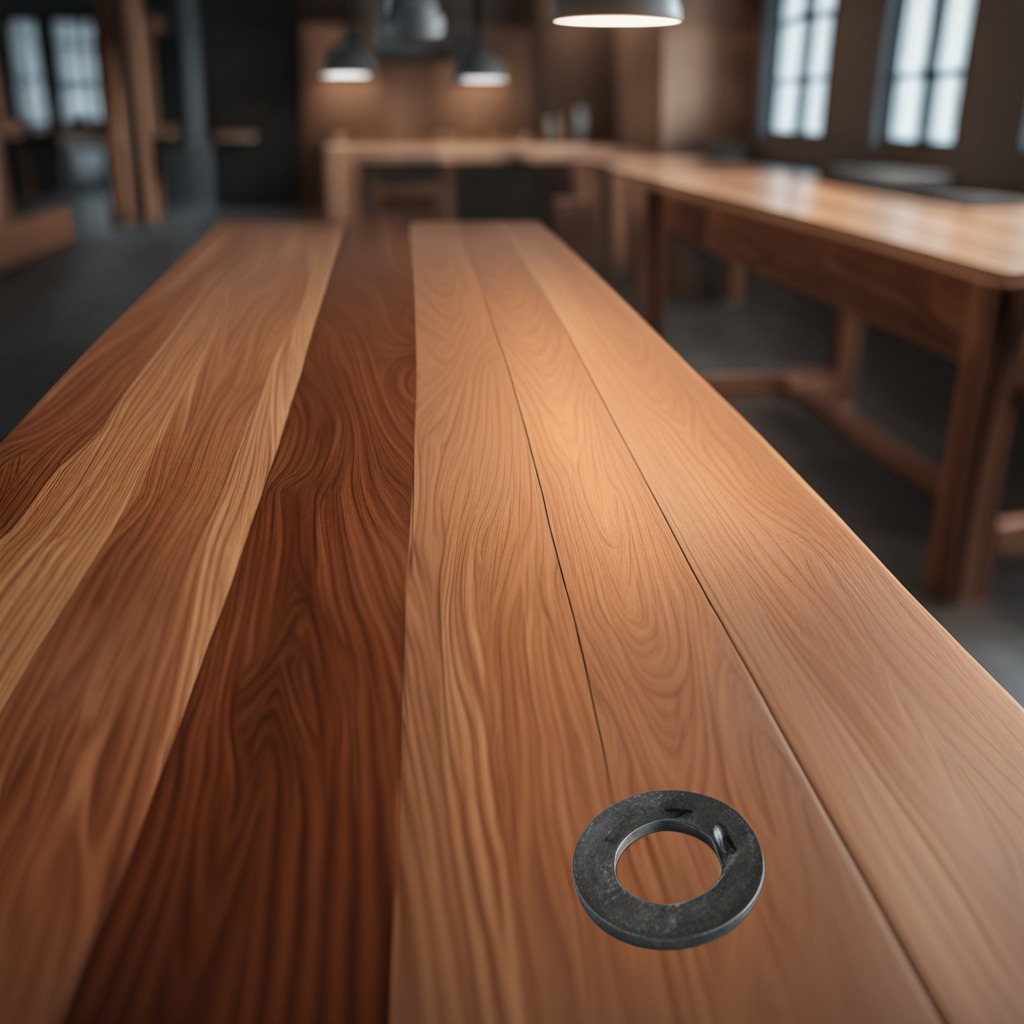
A flat metal washer is lying on the wooden table in a carpentry studio.